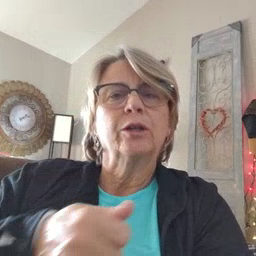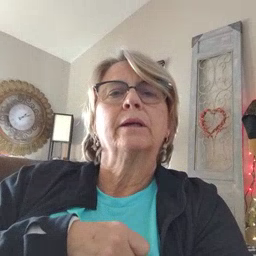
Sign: every